Question: My question is what html and css features should I research before making tictactoe.

I'm currently using a HTML table with CSS with ugly X and O characters:
My CSS:
'''
table tr td {
border: 1px solid;
}
'''
My HTML:
'''
<table>
<tr>
<td>O</td><td></td><td></td>
</tr>
<tr>
<td></td><td>X</td><td></td>
</tr>
<tr>
<td></td><td></td><td>X</td>
</tr>
</table>
'''
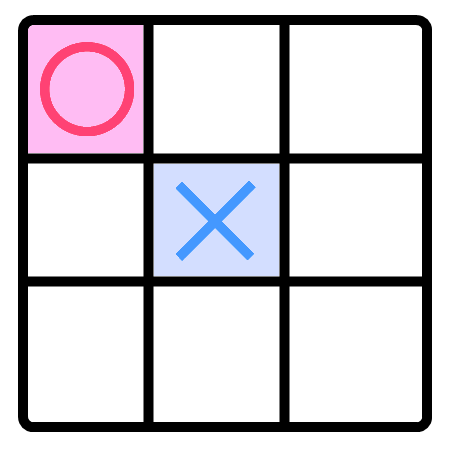
Answer: Give your 'td's a fixed width and height, and <URL>:
'''
table {
border-collapse: collapse;
}
td {
border: 5px solid #000;
width: 100px;
height: 100px;
line-height: 100px;
text-align: center;
}
'''
You should also look into <URL>.
---
<URL>, but the rest is up to you.